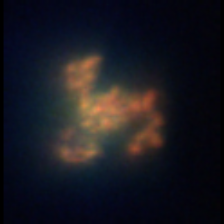
Taxon: Unknown_detritus
Group: Unknown